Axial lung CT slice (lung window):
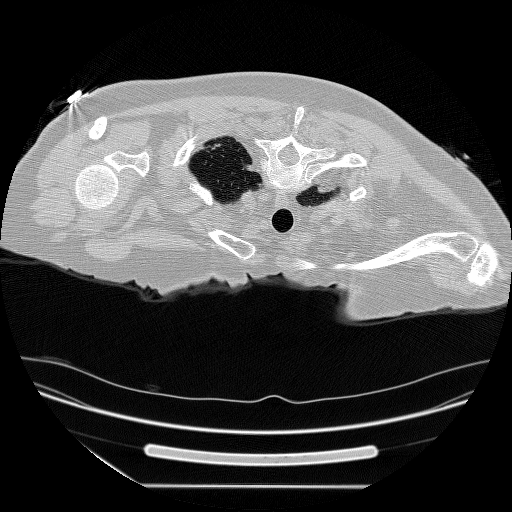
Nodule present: no